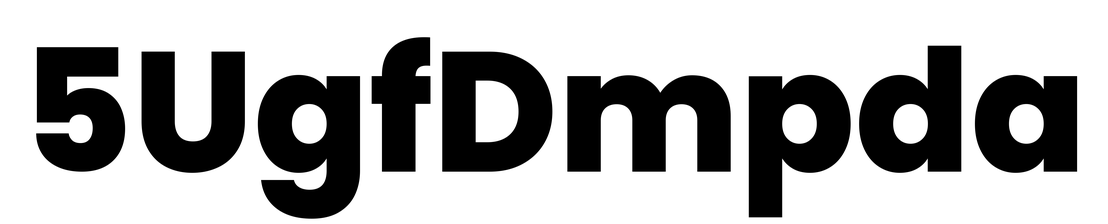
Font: Poppins-ExtraBold